九年级 · 度量几何学
如图。矩形 $A B C D$ 的对角线 $A C 、 B D$ 相交于点 $O$, 过点 $O$ 作 $O E \perp A C$ 交 $A B$ 于 $E$, 若 $B C=4, \triangle A O E$的面积为 5 , 则 $\sin \angle \mathrm{BOE}$ 的值为 \$ \qquad \$

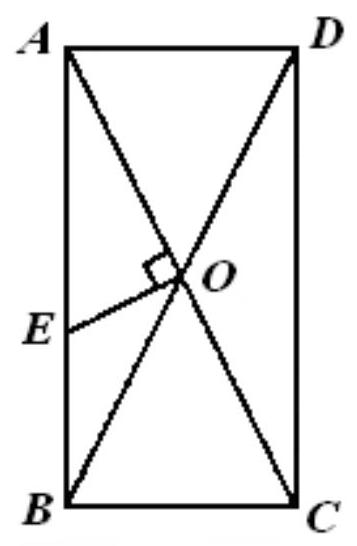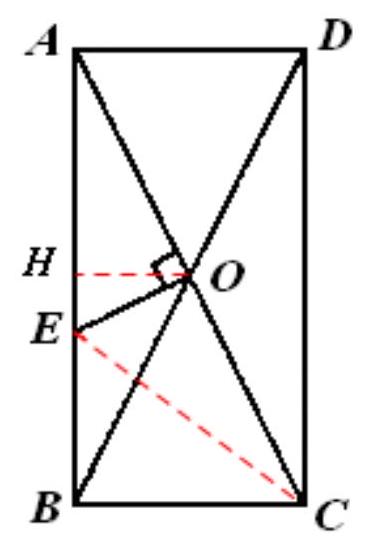
答案: $\frac{3}{\frac{3}{5}}$
解析: 如图, 过点 $\mathrm{O}$ 作 $\mathrm{OH} \perp \mathrm{AE}$ 于点 $\mathrm{H}$, 连接 $\mathrm{CE}$ 。

$\because$ 矩形 $\mathrm{ABCD}$ 中, $\mathrm{AO}=\mathrm{BO}, \mathrm{AB} \perp \mathrm{BC}, \mathrm{BC}=4$,

$\therefore$ 由三角形的中位线定理, 得 $\mathrm{OH}=2$ 。

$\because \triangle \mathrm{AOE}$ 的面积为 $5, \therefore \mathrm{AE}=5$ 。

$\because \mathrm{AO}=\mathrm{OC}, \mathrm{OE} \perp \mathrm{AC}$, 即 $\mathrm{EO}$ 是 $\mathrm{AC}$ 的垂直平分线, $\therefore \mathrm{CE}=\mathrm{AE}=5$ 。

在 Rt $\triangle \mathrm{EBC}$ 中, $\mathrm{BC}=4, \mathrm{CE}=" 5$," 由勾股定理得 $\mathrm{EB}=3$ 。

$\because \mathrm{OE} \perp \mathrm{AC}, \mathrm{AB} \perp \mathrm{BC}$, 即 $\angle \mathrm{EBC}=\angle \mathrm{EOC}=90^{\circ}$,

$\therefore$ 点 $\mathrm{O}, \mathrm{C}, \mathrm{B}, \mathrm{E}$ 在以 $\mathrm{CE}$ 为直径的圆上, $\therefore \angle \mathrm{BOE}=\angle \mathrm{BCE} 。 \therefore \sin \angle \mathrm{BOE}=\sin \angle \mathrm{BCE}=\frac{\mathrm{EB}}{\mathrm{CE}}=\frac{3}{5^{\circ}}$